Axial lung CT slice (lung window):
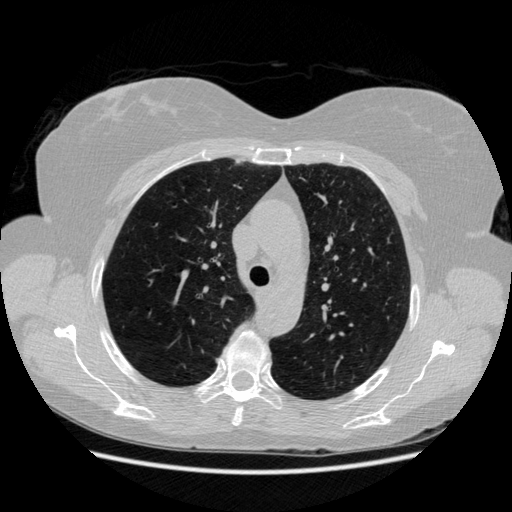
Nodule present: no